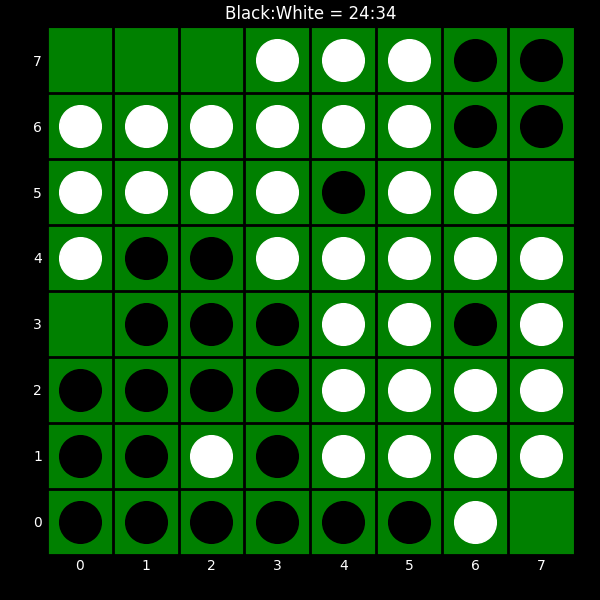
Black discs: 24
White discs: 34